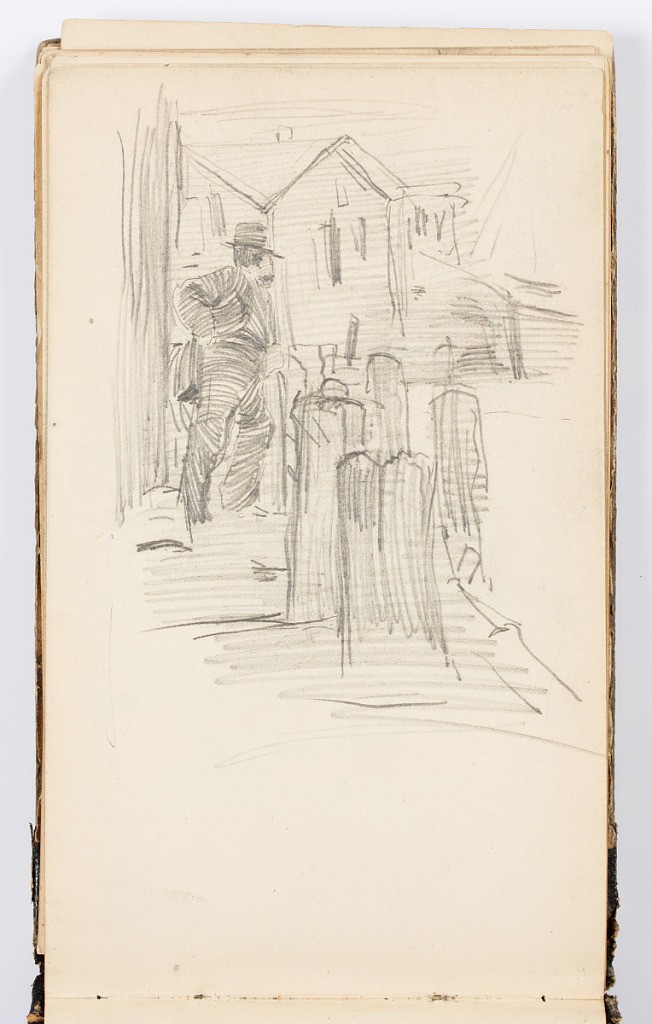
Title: Sketchbook Page
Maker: Kenyon Cox, American, 1856–1919
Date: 1875
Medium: Graphite on paper
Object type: Sketchbook folio
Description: Sketch of man with a bowler hat; buildings in background.